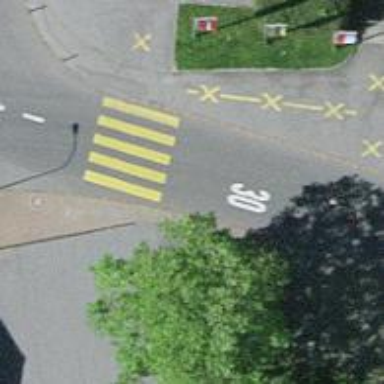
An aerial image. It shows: Uncontrolled zebra crossing on the road.